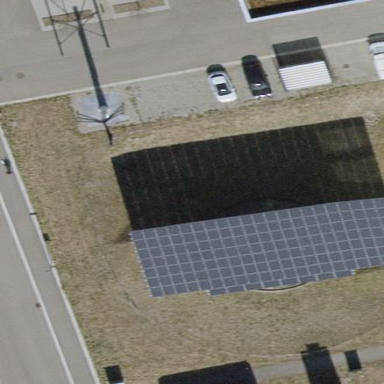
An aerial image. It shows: Solar power generator using photovoltaic method with solar photovoltaic panel types.